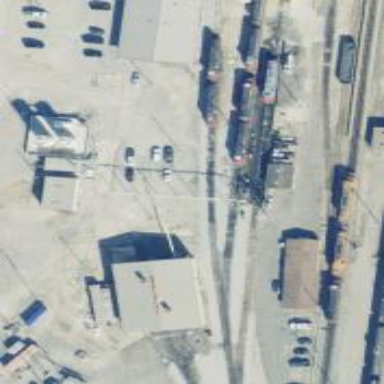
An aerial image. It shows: Railway yard.